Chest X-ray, PA view. Patient: 78 years old, sex F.
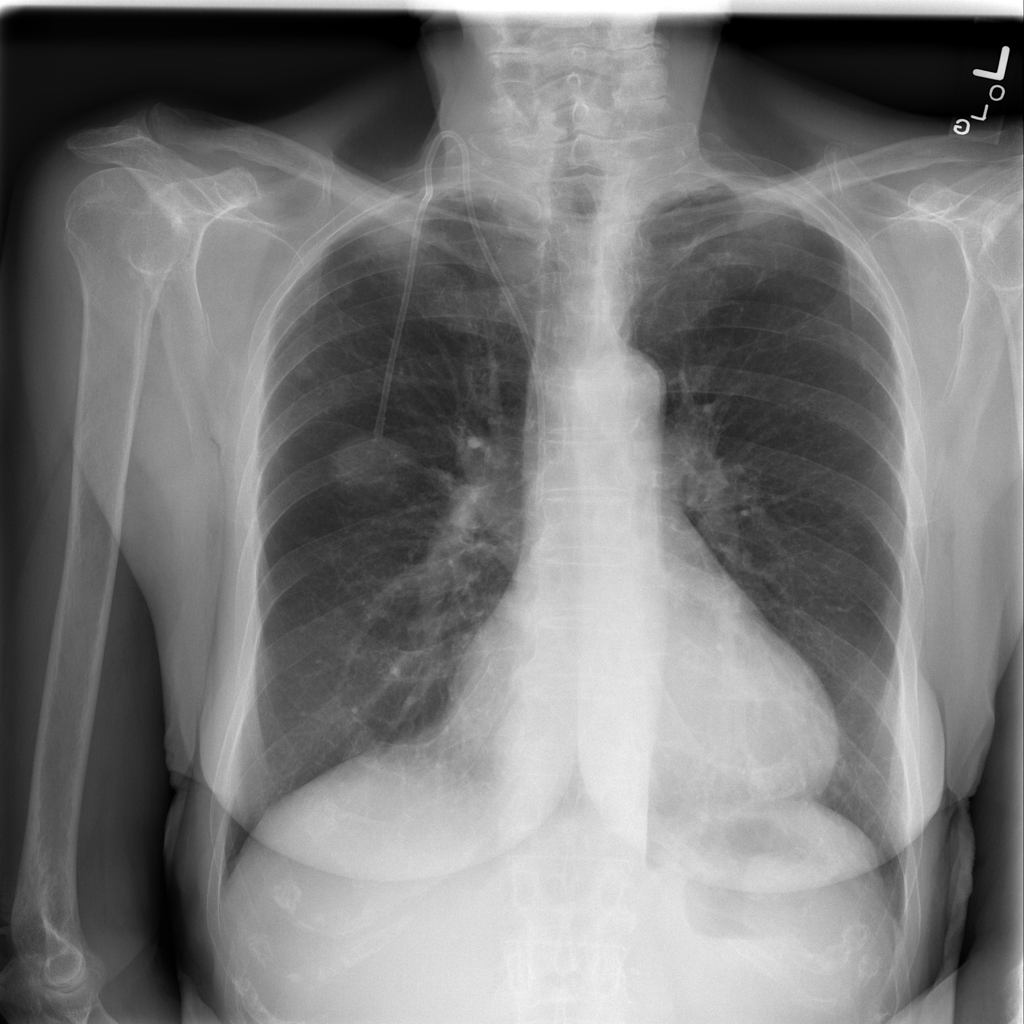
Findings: Fibrosis